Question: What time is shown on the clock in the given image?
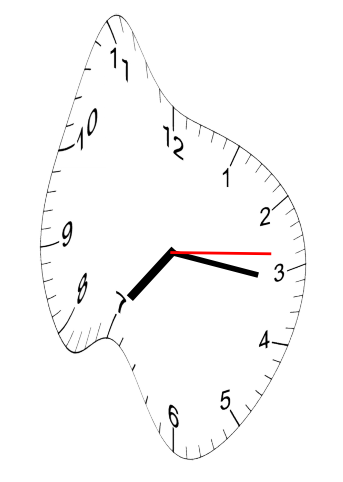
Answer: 07:16:14